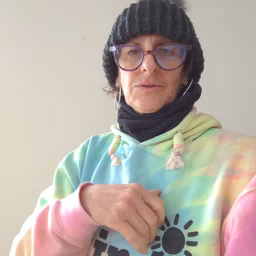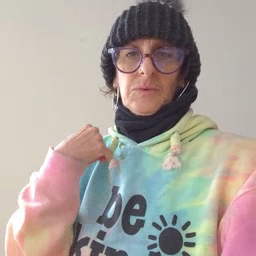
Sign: weus